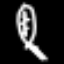
Label: leaf